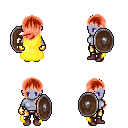
a pixel art fantasy rpg character, female body template, dark elf, purple skin, yellow cape, gold greaves, red left-swept hairstyle, gold gloves, maroon shoes, shield, four views (front, back, left, right), 2x2 character sprite sheet, small pixel art, hard edges, no anti-aliasing